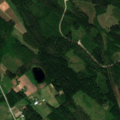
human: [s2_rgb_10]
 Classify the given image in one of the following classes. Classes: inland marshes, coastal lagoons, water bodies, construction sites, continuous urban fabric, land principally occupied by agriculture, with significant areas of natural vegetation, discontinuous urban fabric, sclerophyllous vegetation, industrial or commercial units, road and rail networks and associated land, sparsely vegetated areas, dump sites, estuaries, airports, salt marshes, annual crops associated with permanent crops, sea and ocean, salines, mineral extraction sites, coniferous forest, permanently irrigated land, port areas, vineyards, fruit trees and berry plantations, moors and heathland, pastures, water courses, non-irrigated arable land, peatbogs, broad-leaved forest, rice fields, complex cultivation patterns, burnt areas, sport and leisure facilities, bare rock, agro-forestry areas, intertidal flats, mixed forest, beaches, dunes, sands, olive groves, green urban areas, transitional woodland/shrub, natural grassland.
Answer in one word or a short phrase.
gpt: non-irrigated arable land, coniferous forest, mixed forest